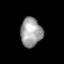
Tissue: lung
Cell type: Epithelial cells
Senescence score: 0.2373
Nuclear area (px): 610
Mean DAPI intensity: 159.818